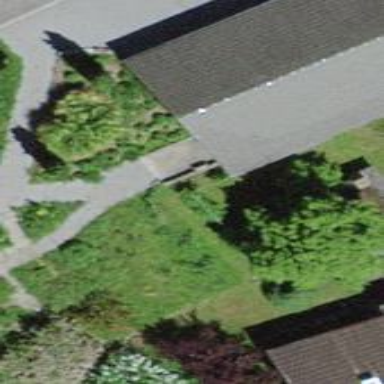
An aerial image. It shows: Garage building.